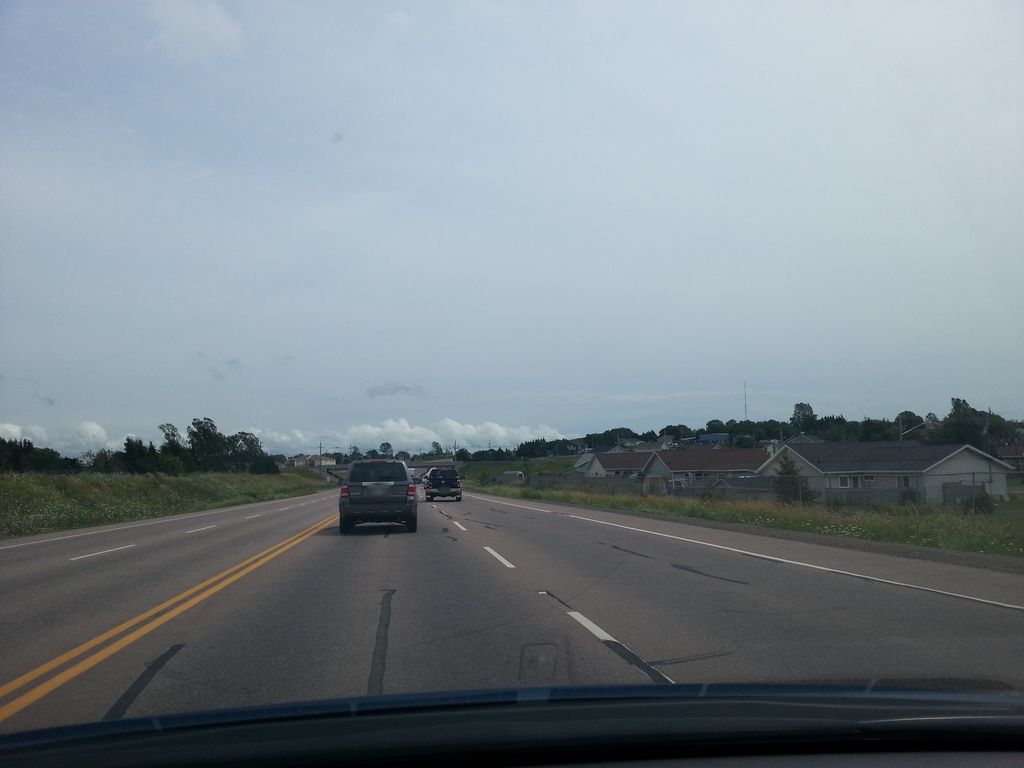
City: charlottetown